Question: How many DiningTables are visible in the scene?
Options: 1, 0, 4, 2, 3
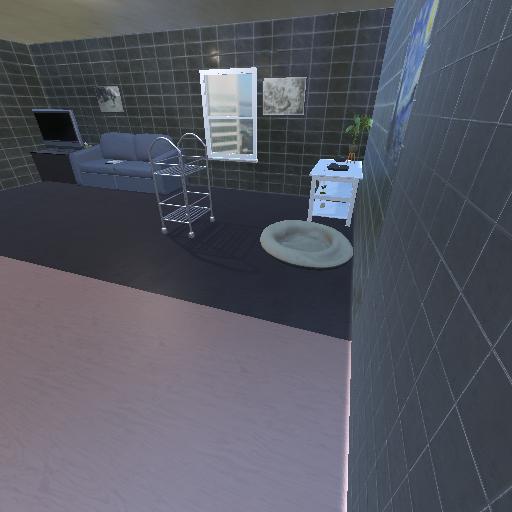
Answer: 1